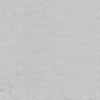
Label: not_dusty